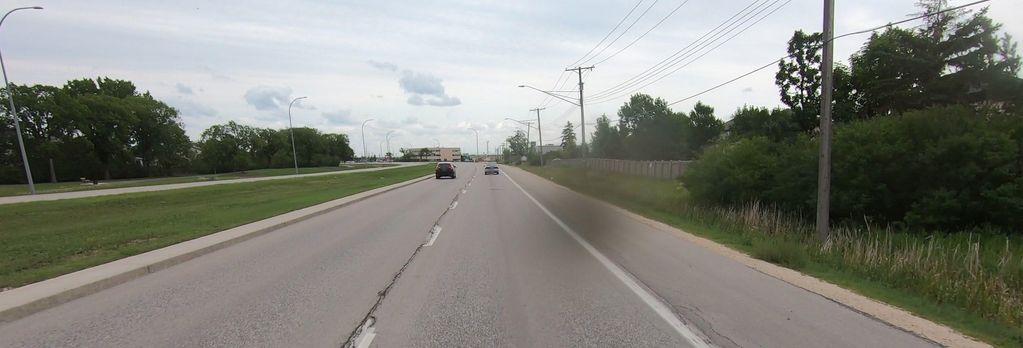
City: winnipeg